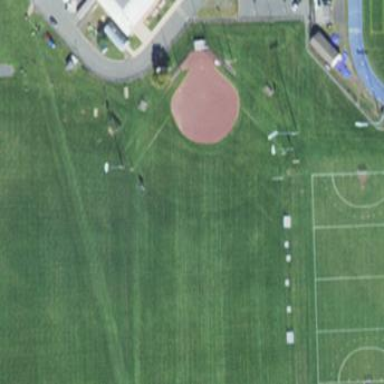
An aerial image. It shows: Baseball pitch for leisure land activities.